Question: I am trying to create a program in C to check if the lines of rectilinear polygon intersect each other at any point.
I only need simple rectilinear polygons that do not intersect at any point. It can be counter-clockwise or clockwise.
The direction values will be less than 10. NS direction must alternate with WE direction and vice versa.
The inputs being passed are in the form of direction from an input file such as; and also shown in the pictures:
> S 2 E 4 S 2 E 4 N 2 W 4 N 2 W 4

I tried to store points in a two-dimensional array with every point being checked as true, but I am unable to figure out how to move in case of counter and clockwise direction as the points could be N4 E6 or S4 W6. In such a case if I add when the value is N-4 (x,y) = (0,4) and subtract when S-4 (x,y) = (0,-4) that would fail when using it as index in array.
'''
int arr[10][10];
int xPrime = 0, yPrime = 0;
bool checkContinuity(int y, const char * dir ){
if(strcmp(dir, "S")==0){
y = -y;
cols = y;
int j;
for(j = cols; j >= 0; j--){
if(arr[xPrime][j] == 1 && j != yPrime){
return false;
}
arr[xPrime][j] = 1;
printf(" %d ", j);
}
yPrime -= y;
if(yPrime < 0)
yPrime = -yPrime;
}
else if(strcmp(dir, "W")==0){
y = -y;
cols = y;
int j;
for(j = cols; j >= 0; j--){
if(arr[j][yPrime] == 1 && j != xPrime && (j != 0 && yPrime != 0)){
return false;
}
arr[j][yPrime] = 1;
printf(" %d ", j);
}
xPrime -= y;
if(xPrime < 0)
xPrime = -xPrime;
}
else if(strcmp(dir, "N")==0){
cols = y;
int j;
for(j = 0; j <= cols; j++){
if(arr[xPrime][j] == 1)
return false;
arr[xPrime][j] = 1;
printf(" %d ", j);
}
yPrime += y;
}
else if(strcmp(dir, "E")==0){
cols = y;
int j;
for(j = 0; j <= cols; j++){
if(arr[j][yPrime] == 1 && j != xPrime)
return false;
arr[j][yPrime] = 1;
printf(" %d ", j);
}
xPrime += y;
}
else
return false;
return true;
}
'''
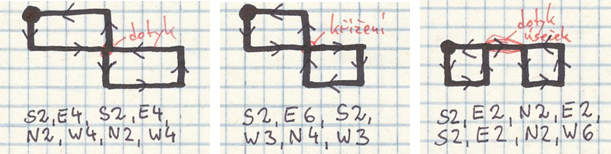
Answer: It might be easier to store the actual polygon rather than all possible
points of the plane. We are then not restricted by the choice of the
point array (arr in your code). See this working example:
- the polygon is stored in the int-array P = {0, 0, x1, y1, x2, y2, ...}- segments are two-point polygons. The function 'intersection' checks if
two such segments Q and P intersect;
if so, returns the intersection coordinates.- It uses the helper function 'between' to ckeck if one number is between two others.- the function 'next' calculates the next point of the polygon, assuming
the input is provided as char-string (eg: "S2E4S2E4N2W4N2W4")- In the function main we now loop over all segments, and check if they intersect with
any previous one.Of course, the input should at some point be checked for sanity etc.
'''
#include <stdio.h>
#include <string.h>
#include <stdlib.h>
void
next( const char *s,
int *v )
{
v[2] = v[0];
v[3] = v[1];
int step = s[1] - '0';
switch(s[0]) {
case 'S': v[3] -= step; break;
case 'N': v[3] += step; break;
case 'W': v[2] -= step; break;
case 'E': v[2] += step; break;
}
}
int
between( int x,
int a,
int b )
{
return a < b ? x >= a && x <= b : x >= b && x <= a;
}
int
intersection( int *P,
int *Q,
int *R )
{
if(P[0] == P[2] && Q[1] == Q[3]){ // P vertical, Q horizontal (w.l.o.g.)
if(between(P[0], Q[0], Q[2]) && between(Q[1], P[1], P[3])){
R[0] = P[0];
R[1] = Q[1];
return 1;
} else
return 0;
}else if(Q[0] == Q[2] && P[1] == P[3])
return intersection(Q, P, R);
else return 0;
}
int
main() {
char *s = "S2E4S2E4N2W4N2W4";
int n = strlen(s) / 2, // number of steps
*P = calloc((n + 1) * 2, sizeof(int)), // polygon
R[2]; // intersection
if(!P) exit(137);
for(int k = 0; k < n; k++){
next(s + 2 * k, P + 2 * k);
for(int j = 0; j < k - 1; j++) {
if(intersection(P + k * 2, P + j * 2, R)) {
printf("Intersection at: %d, %d
", R[0], R[1]);
exit(0);
}
}
}
printf("No intersection
");
}
'''